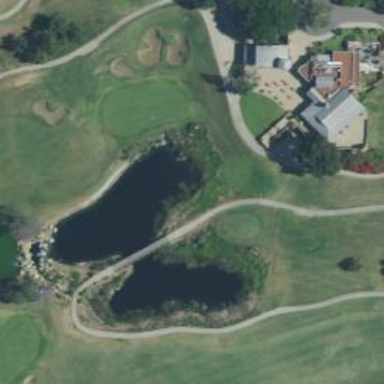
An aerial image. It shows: Scenic view of water hazard on golf course. The natural water feature adds beauty to the landscape.